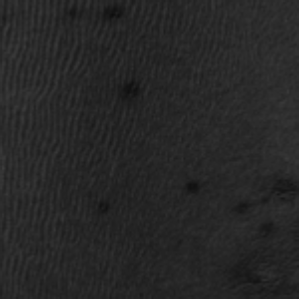
Label: frost